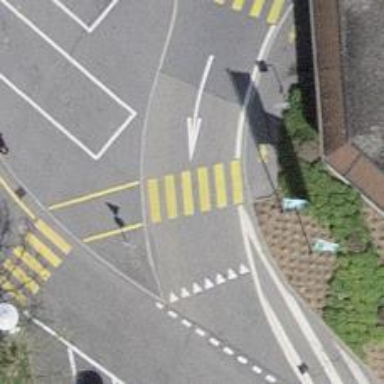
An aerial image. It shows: Zebra crossing on the road.